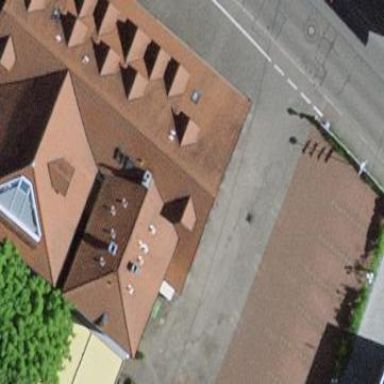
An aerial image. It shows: Hotel building.